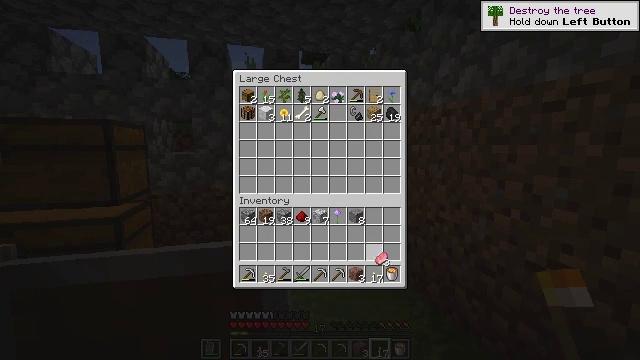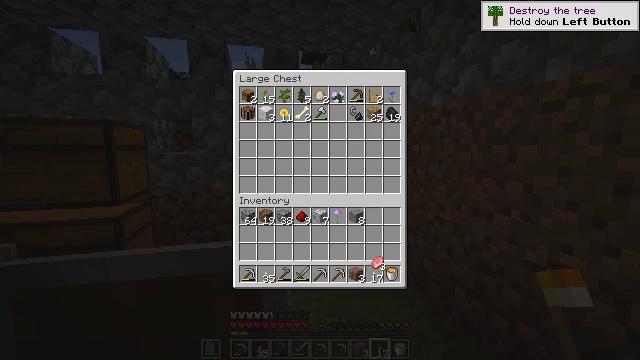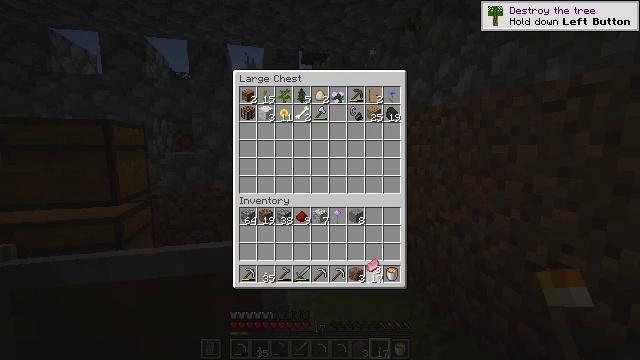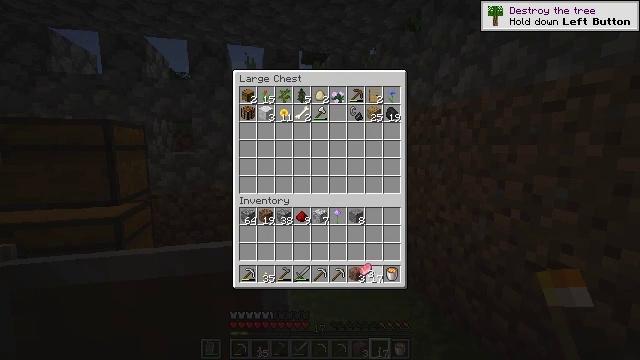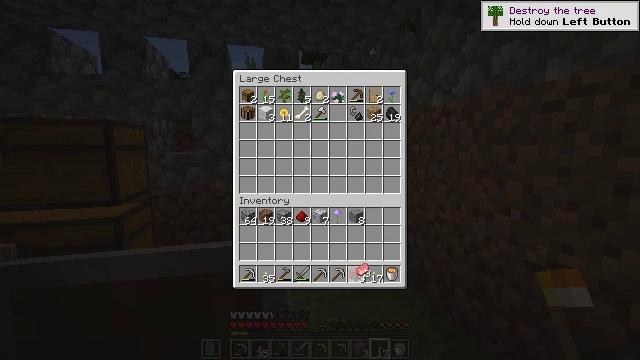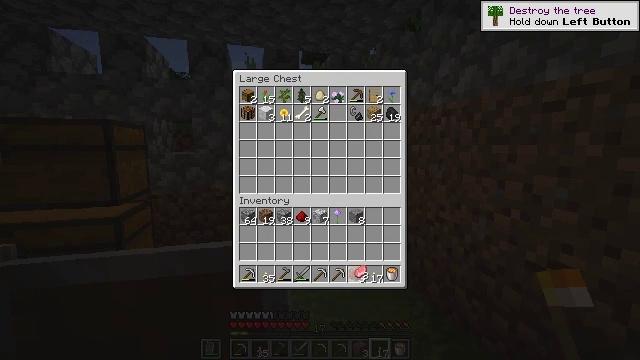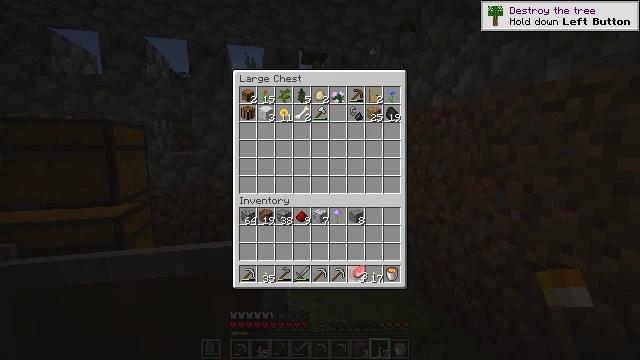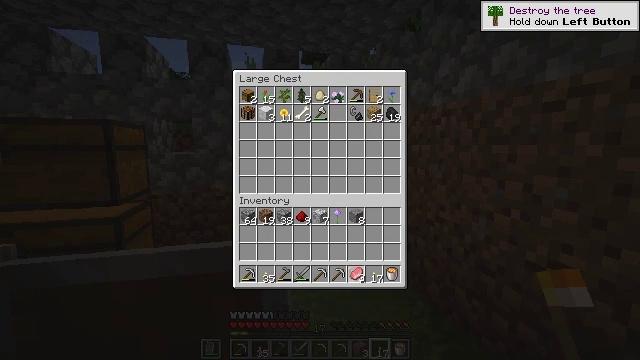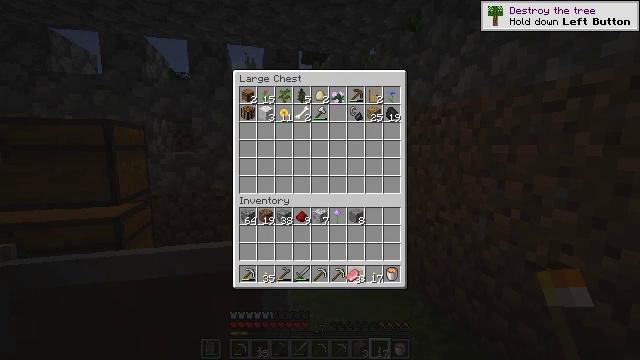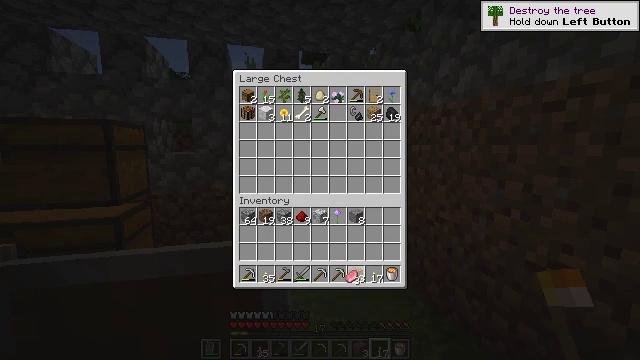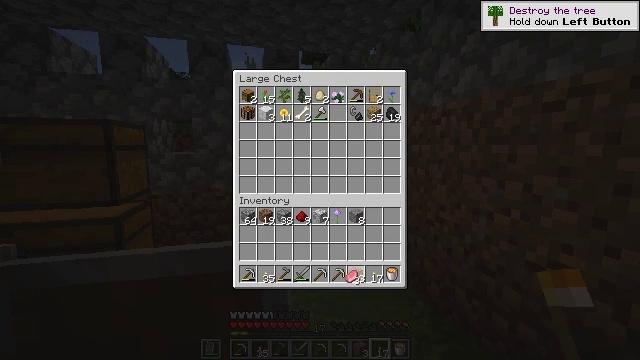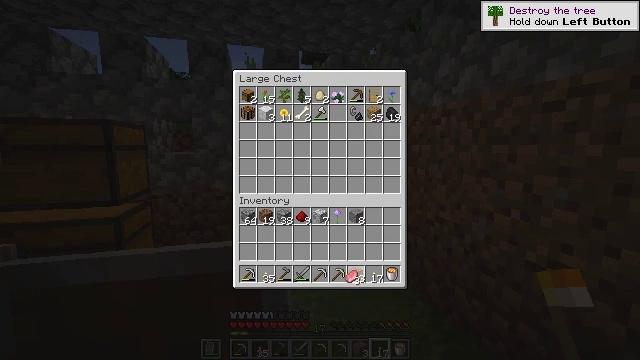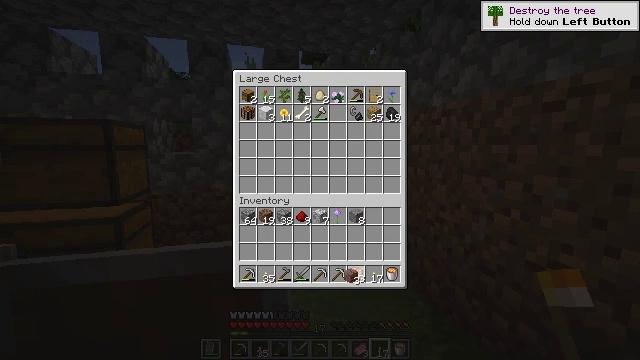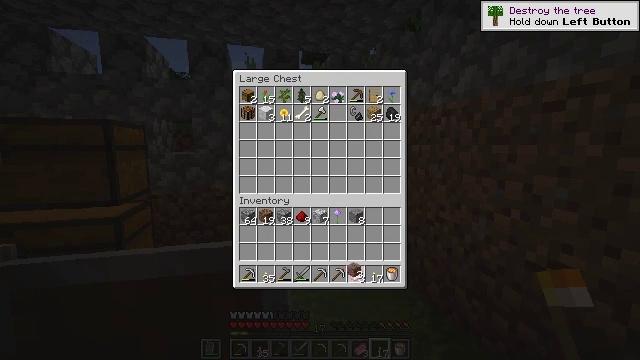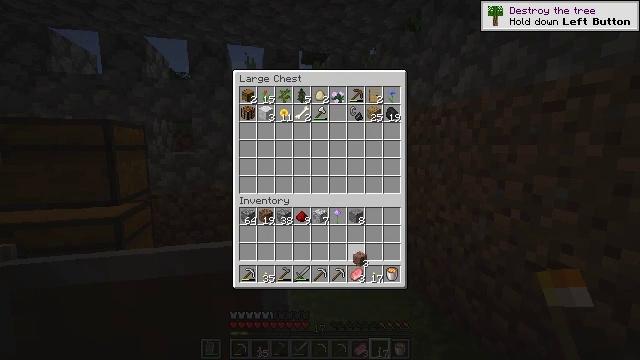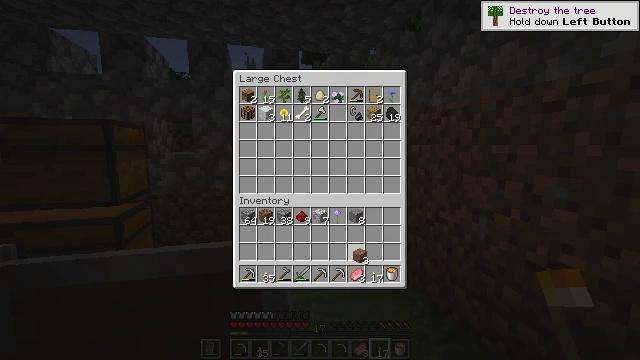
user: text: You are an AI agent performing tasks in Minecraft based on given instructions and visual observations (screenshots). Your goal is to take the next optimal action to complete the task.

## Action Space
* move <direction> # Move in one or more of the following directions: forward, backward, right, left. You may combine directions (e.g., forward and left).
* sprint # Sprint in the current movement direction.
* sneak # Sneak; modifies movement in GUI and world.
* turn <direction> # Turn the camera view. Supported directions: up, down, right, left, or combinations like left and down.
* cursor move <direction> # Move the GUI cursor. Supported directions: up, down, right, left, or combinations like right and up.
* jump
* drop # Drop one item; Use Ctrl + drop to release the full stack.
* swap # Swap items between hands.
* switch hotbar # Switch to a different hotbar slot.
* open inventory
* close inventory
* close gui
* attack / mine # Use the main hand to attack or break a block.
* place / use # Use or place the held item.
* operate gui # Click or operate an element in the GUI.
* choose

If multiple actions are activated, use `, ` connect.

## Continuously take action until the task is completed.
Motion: motion action
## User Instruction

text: craft item air
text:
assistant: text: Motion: no_op
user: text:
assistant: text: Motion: no_op
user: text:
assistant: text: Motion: cursor move left
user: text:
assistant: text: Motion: no_op
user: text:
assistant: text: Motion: no_op
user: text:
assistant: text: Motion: no_op
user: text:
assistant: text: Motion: no_op
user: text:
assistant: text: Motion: no_op
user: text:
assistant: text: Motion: no_op
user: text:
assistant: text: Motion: operate gui
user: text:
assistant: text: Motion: operate gui
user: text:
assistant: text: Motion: no_op
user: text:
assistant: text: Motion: no_op
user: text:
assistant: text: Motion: cursor move up
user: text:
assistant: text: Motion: no_op
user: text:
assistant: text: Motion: no_op
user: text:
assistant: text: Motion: no_op
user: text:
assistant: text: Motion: no_op
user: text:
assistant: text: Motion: operate gui
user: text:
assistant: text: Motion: operate gui
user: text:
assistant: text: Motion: no_op
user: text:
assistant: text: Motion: no_op
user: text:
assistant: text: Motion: no_op
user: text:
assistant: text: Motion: close inventory
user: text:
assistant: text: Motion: close inventory
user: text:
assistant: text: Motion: no_op
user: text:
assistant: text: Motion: turn right
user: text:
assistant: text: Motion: move back, turn right and down
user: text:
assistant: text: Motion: move back, turn right and down
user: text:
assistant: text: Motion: move back and move right, turn right and down